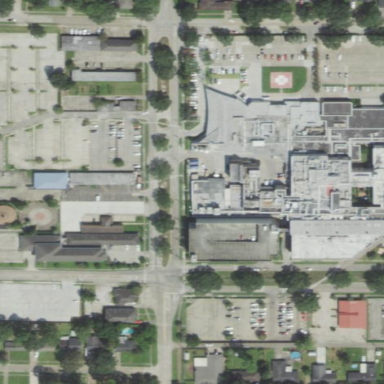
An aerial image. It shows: Hospital.